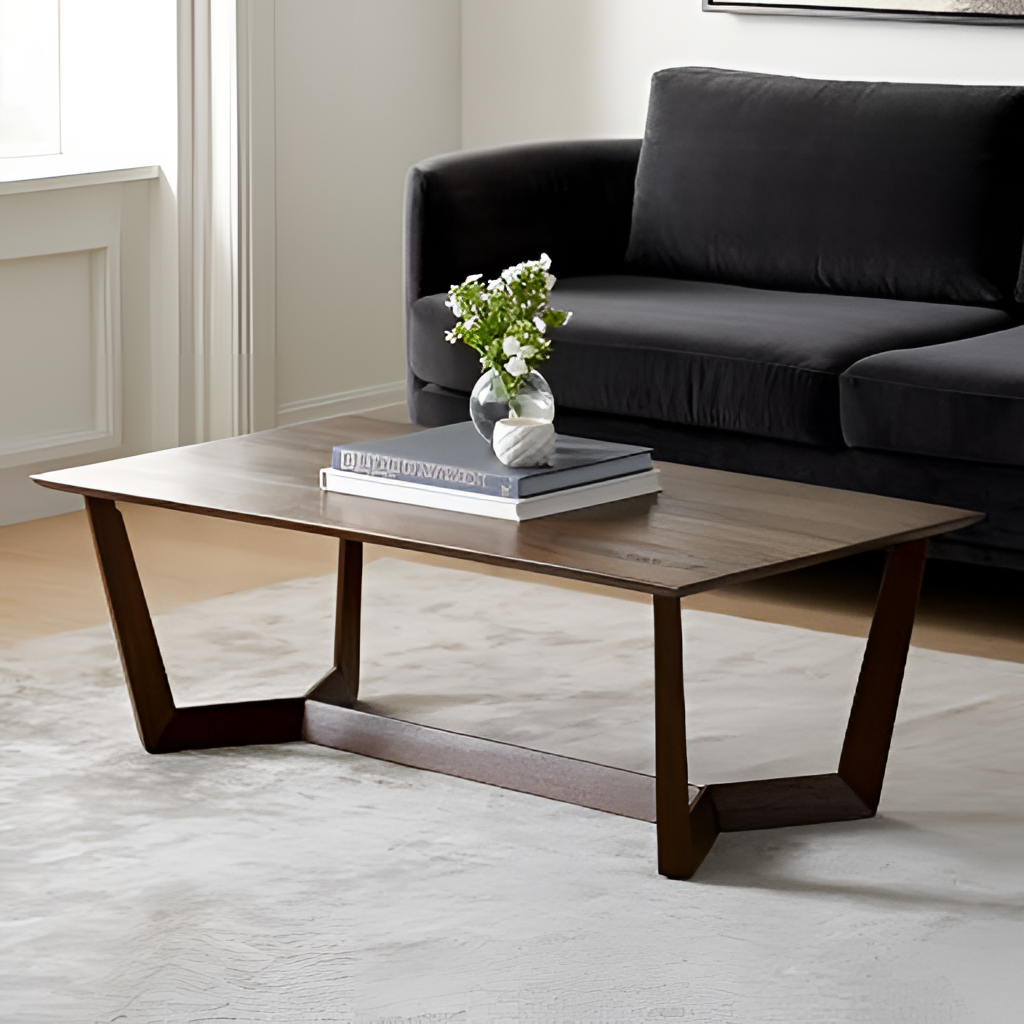
wood coffee table, living room, wood flooring, with plank pattern, contemporary, white paint wallpaper, with solid pattern